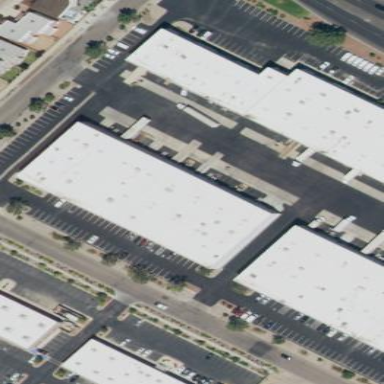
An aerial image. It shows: Commercial building.